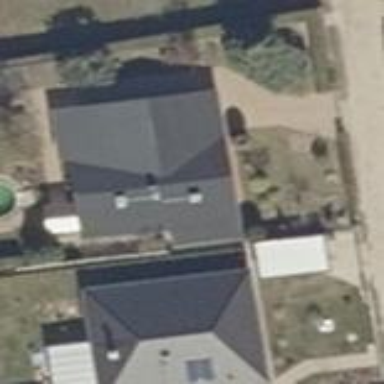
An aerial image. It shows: Gabled roof house.